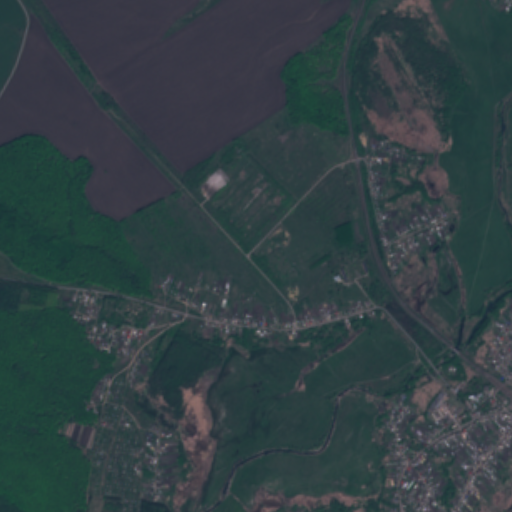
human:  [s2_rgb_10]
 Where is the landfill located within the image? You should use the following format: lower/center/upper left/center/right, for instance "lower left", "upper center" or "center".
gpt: The landfill is located in the center of the image.
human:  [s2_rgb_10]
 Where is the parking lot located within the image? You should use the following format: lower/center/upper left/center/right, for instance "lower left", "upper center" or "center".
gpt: There is no parking lot in the image.